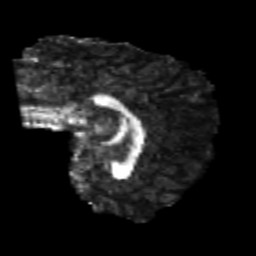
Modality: FA
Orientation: sagittal
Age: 22
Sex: male
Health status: healthy
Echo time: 0.074 s